Aerial crown-view tile of a tropical tree (Barro Colorado Island, Panama), acquired 20250512:
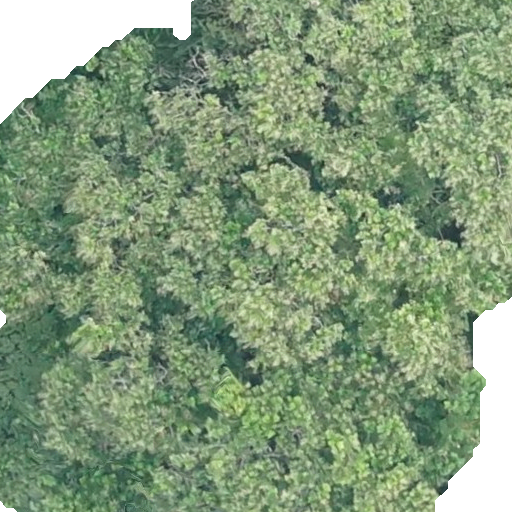
Species: Anacardium excelsum
GBIF accepted scientific name: Anacardium excelsum
Crown area: 422.644 m²